Question: I am working on a project that involves GNU Radio/GRC and am not very familiar with the software. I am trying to output data to a serial port in GNU Radio using a block, but have not found a way to do so.
I was wondering if there is a pre-defined block that I can use to put this information to a serial port (USB on a Raspberry Pi 3), or if I had to create my own block. And if I had to create my own block, what that code would look like.
I have been able to write the data to a file using the File Sink to make sure I was getting data, and was wondering if the fix is something as simple as changing the File sink to an serial port sink. See picture below:
<URL>

I also did some research and found a github repo that looks like what I need -- unfortunately, the repository that it links to is no longer there. It did mention using pyserial, which is what I believe is meant for creating my own block in python. The link to this repo is below:
<URL>
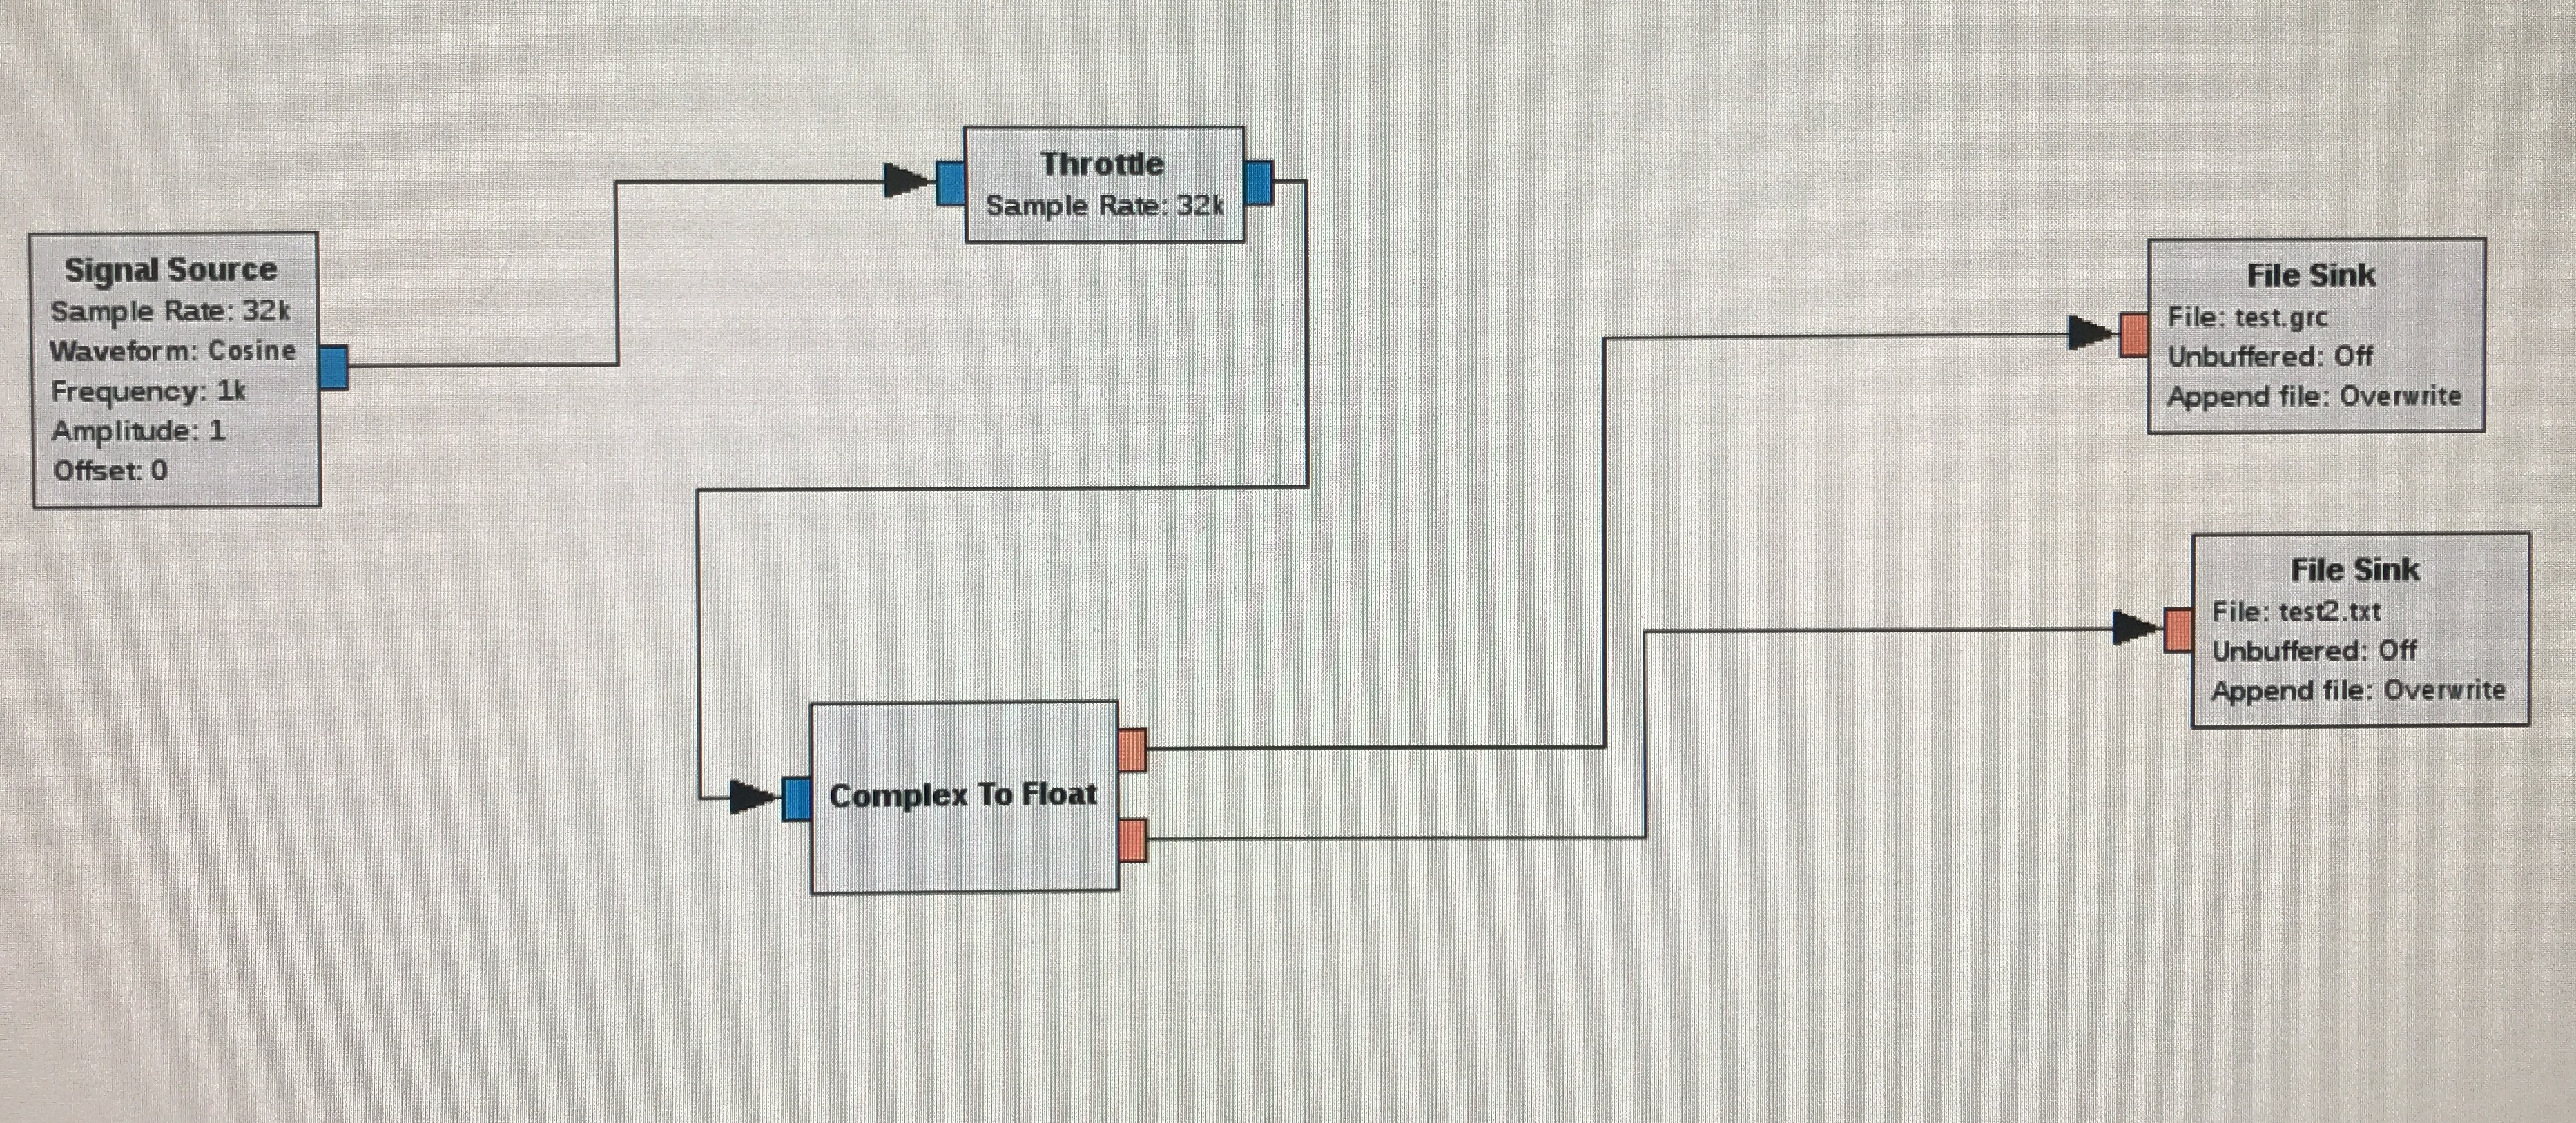
Answer: > ... was wondering if the fix is something as simple as changing the File sink to an serial port sink.
Yes! Or No, it's even easier:
So, in fact, you could even simply use your file sink to write to e.g. '/dev/ttyS0' (or '/dev/ttyUSB0', or whatever is the device name of your serial port), but you'd have to set up the serial port to work like you want it to separately first. A way of doing that would be using 'stty', e.g.
'''
stty -F /dev/ttyS0 115200
'''
prior to running your flow graph.
Note that practically all in your flow graph point points to you not being sufficiently proficient with GNU Radio to successfully exchange data. I can't cover everything here, please read the <URL>, but:
- - -
> I also did some research and found a github repo that looks like what I need -- unfortunately, the repository that it links to is no longer there. It did mention using pyserial, which is what I believe is meant for creating my own block in python. The link to this repo is below:
Don't know what you're referring to, <URL> is perfectly existing!